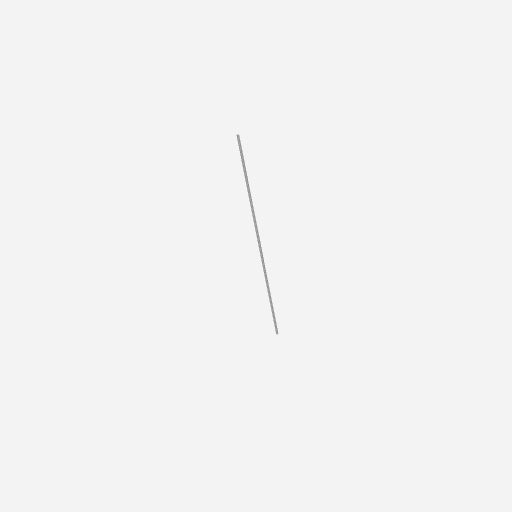
Part: Shaft12ROD1200